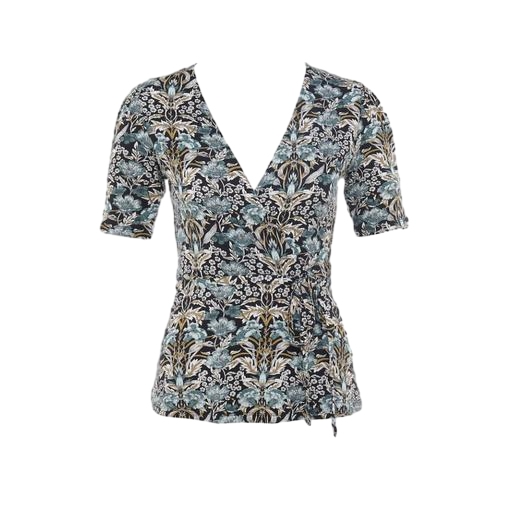
blue floral-print faux-wrap top, multicolor floral-print t-shirt only macy, black floral-print surplice top, white background